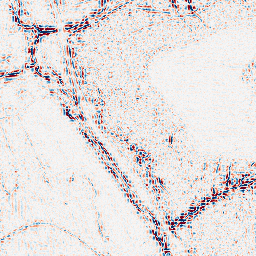
Category: wavelet
Decomposition family: wavelet_biorthogonal
Decomposition parameters: wavelet: bior5.5
level: 2
Upsampling method: bicubic
Upsampling parameters: scale: 8
Upsampling scale: 8